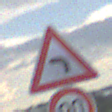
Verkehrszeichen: KurveLinks
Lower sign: Geschwindigkeit90
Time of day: MorningAfternoon
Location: Outdoor (RoadRail)
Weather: PartlyCloudy
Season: NotSpecified
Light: Natural